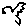
Label: bird